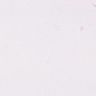
Metastatic tissue present: no